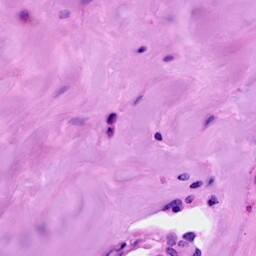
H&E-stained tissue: Breast